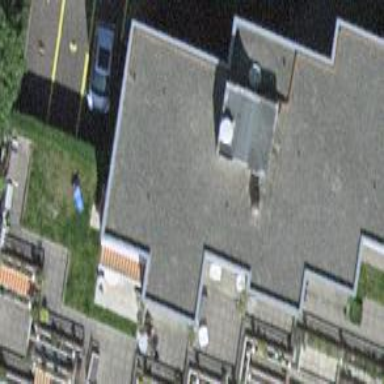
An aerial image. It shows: Part of building is shown in the image.